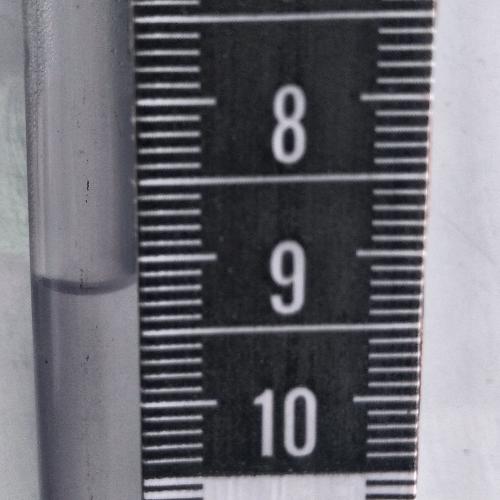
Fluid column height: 9.2 cm